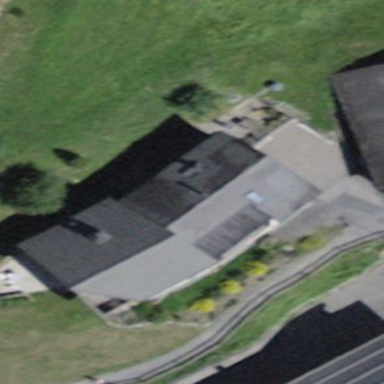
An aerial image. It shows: Building with gabled roof oriented across.